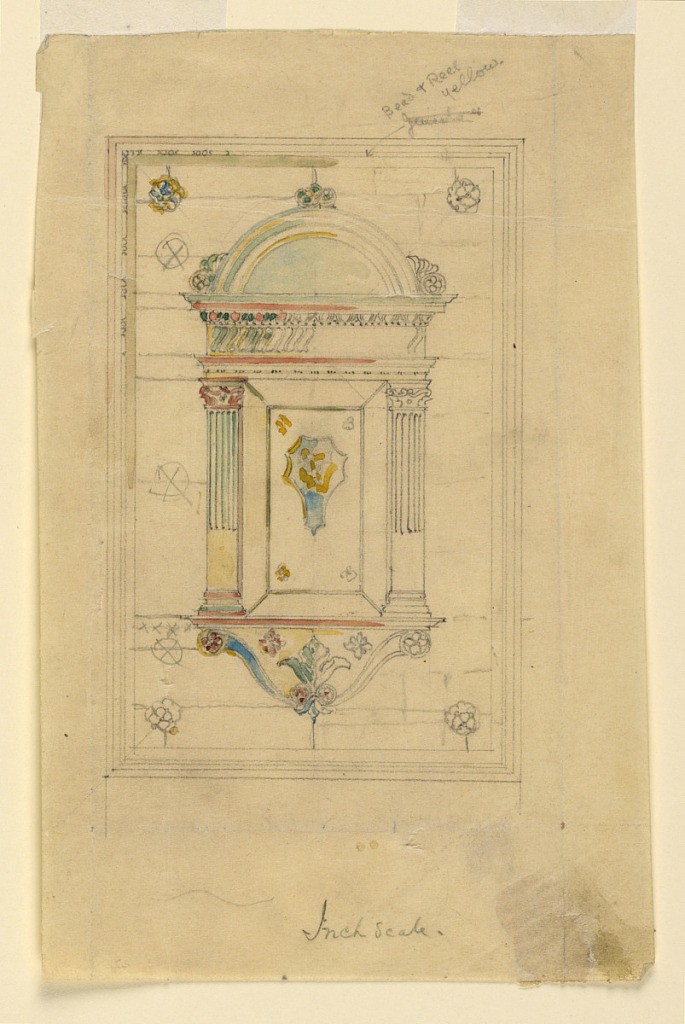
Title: Design for a Wall Niche
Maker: John La Farge, American, 1835–1910
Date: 1890–1900
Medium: Graphite and watercolor on tracing paper
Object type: Drawing
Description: A niche with Renaissance frame, in the form of a lunette supported on a sculptured lintel resting on pilasters. Escalloped motif on back of each niche. Rosettes at corners of outer frame. Design uncompleted.